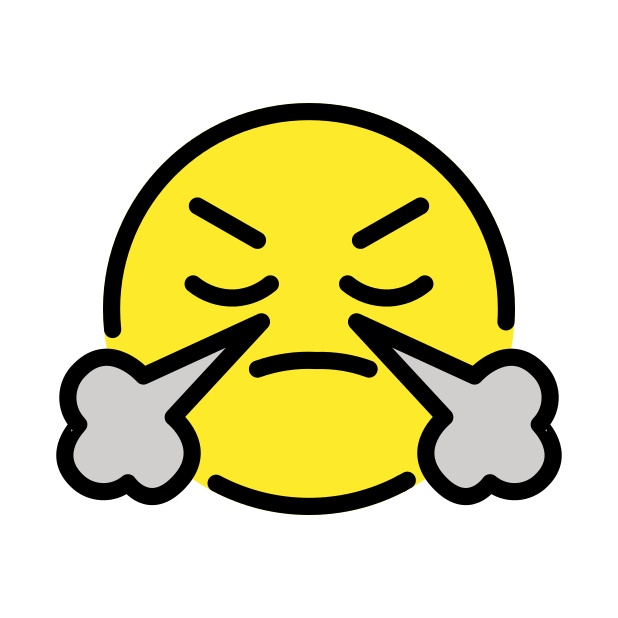
face with steam from nose